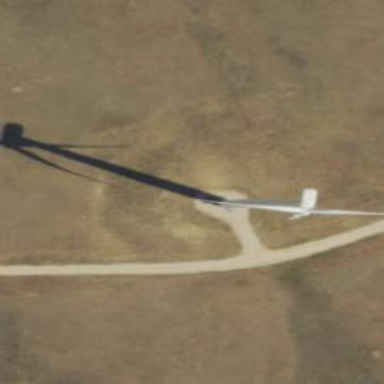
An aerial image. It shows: Wind generator powered by horizontal-axis wind turbine.